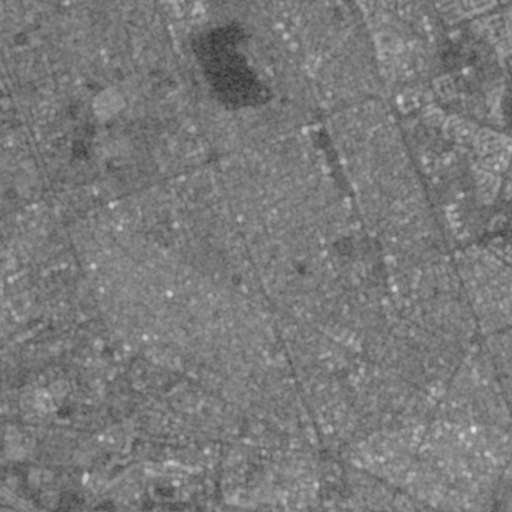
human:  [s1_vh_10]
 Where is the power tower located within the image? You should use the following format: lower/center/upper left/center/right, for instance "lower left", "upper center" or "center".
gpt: The power tower is located in the upper left of the image.
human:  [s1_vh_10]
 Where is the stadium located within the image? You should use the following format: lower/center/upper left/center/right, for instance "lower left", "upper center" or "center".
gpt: The stadium is located in the center right of the image.
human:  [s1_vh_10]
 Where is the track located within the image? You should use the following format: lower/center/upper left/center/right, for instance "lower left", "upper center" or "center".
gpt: The track is located in the center right of the image.
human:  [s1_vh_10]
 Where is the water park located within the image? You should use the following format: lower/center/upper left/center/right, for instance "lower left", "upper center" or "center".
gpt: The water park is located in the upper center of the image.
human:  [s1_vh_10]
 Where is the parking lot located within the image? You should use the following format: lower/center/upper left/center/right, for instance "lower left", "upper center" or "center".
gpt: There is no parking lot in the image.

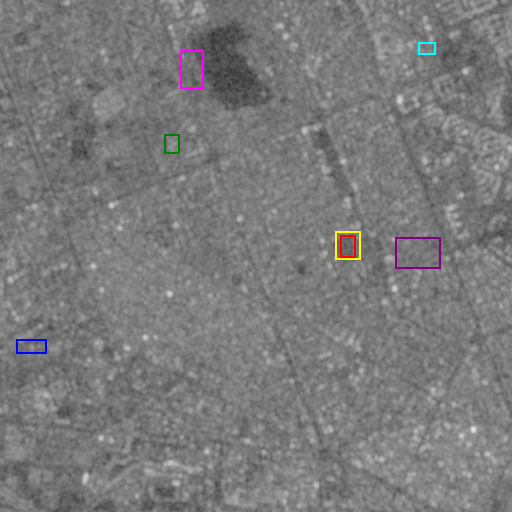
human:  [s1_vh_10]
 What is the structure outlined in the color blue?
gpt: The structure outlined in blue is a gas station.
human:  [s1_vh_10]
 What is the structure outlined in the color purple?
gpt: The structure outlined in purple is a park.
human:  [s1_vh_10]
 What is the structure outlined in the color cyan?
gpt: The structure outlined in cyan is a parking lot.
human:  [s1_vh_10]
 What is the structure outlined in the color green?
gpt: The structure outlined in green is a power substation.
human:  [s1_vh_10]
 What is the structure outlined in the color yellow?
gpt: The structure outlined in yellow is a stadium.
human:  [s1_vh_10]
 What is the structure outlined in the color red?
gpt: The structure outlined in red is a track.
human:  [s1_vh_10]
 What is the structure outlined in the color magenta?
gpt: The structure outlined in magenta is a water park.
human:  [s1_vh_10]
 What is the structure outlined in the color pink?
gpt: There is no pink outline.